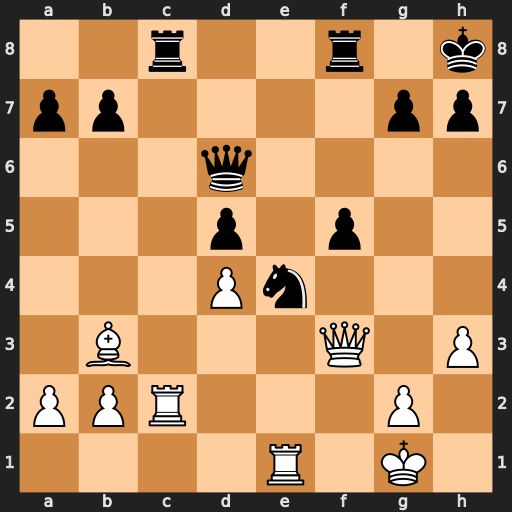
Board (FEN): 2r2r1k/pp4pp/3q4/3p1p2/3Pn3/1B3Q1P/PPR3P1/4R1K1
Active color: w
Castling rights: -
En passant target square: -
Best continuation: Rxc8 Rxc8 Qxf5